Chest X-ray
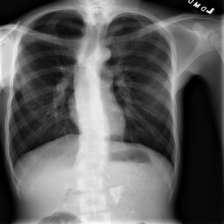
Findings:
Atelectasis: negative
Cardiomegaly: negative
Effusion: negative
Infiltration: negative
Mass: negative
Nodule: negative
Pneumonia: negative
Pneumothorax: positive
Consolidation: negative
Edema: negative
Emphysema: negative
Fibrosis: negative
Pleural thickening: negative
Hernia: negative